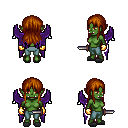
a pixel art fantasy rpg character, female body template, orc, green skin, purple wings, teal pants, brunette unkempt hairstyle, gold gloves, gray slippers, dagger, four views (front, back, left, right), 2x2 character sprite sheet, small pixel art, hard edges, no anti-aliasing